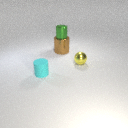
small cyan rubber cylinder in front of small yellow metal sphere